Field crop: tomato
Growth stage: 2
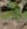
Species: solanum